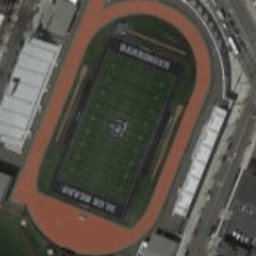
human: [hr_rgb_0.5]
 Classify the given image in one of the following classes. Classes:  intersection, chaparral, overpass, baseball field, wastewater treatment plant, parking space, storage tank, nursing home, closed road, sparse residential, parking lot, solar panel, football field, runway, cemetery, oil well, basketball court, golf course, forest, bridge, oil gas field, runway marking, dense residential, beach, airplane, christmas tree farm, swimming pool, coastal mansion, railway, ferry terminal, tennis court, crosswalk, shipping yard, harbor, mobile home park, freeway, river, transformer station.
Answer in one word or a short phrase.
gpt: football field